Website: apple
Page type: address-validator
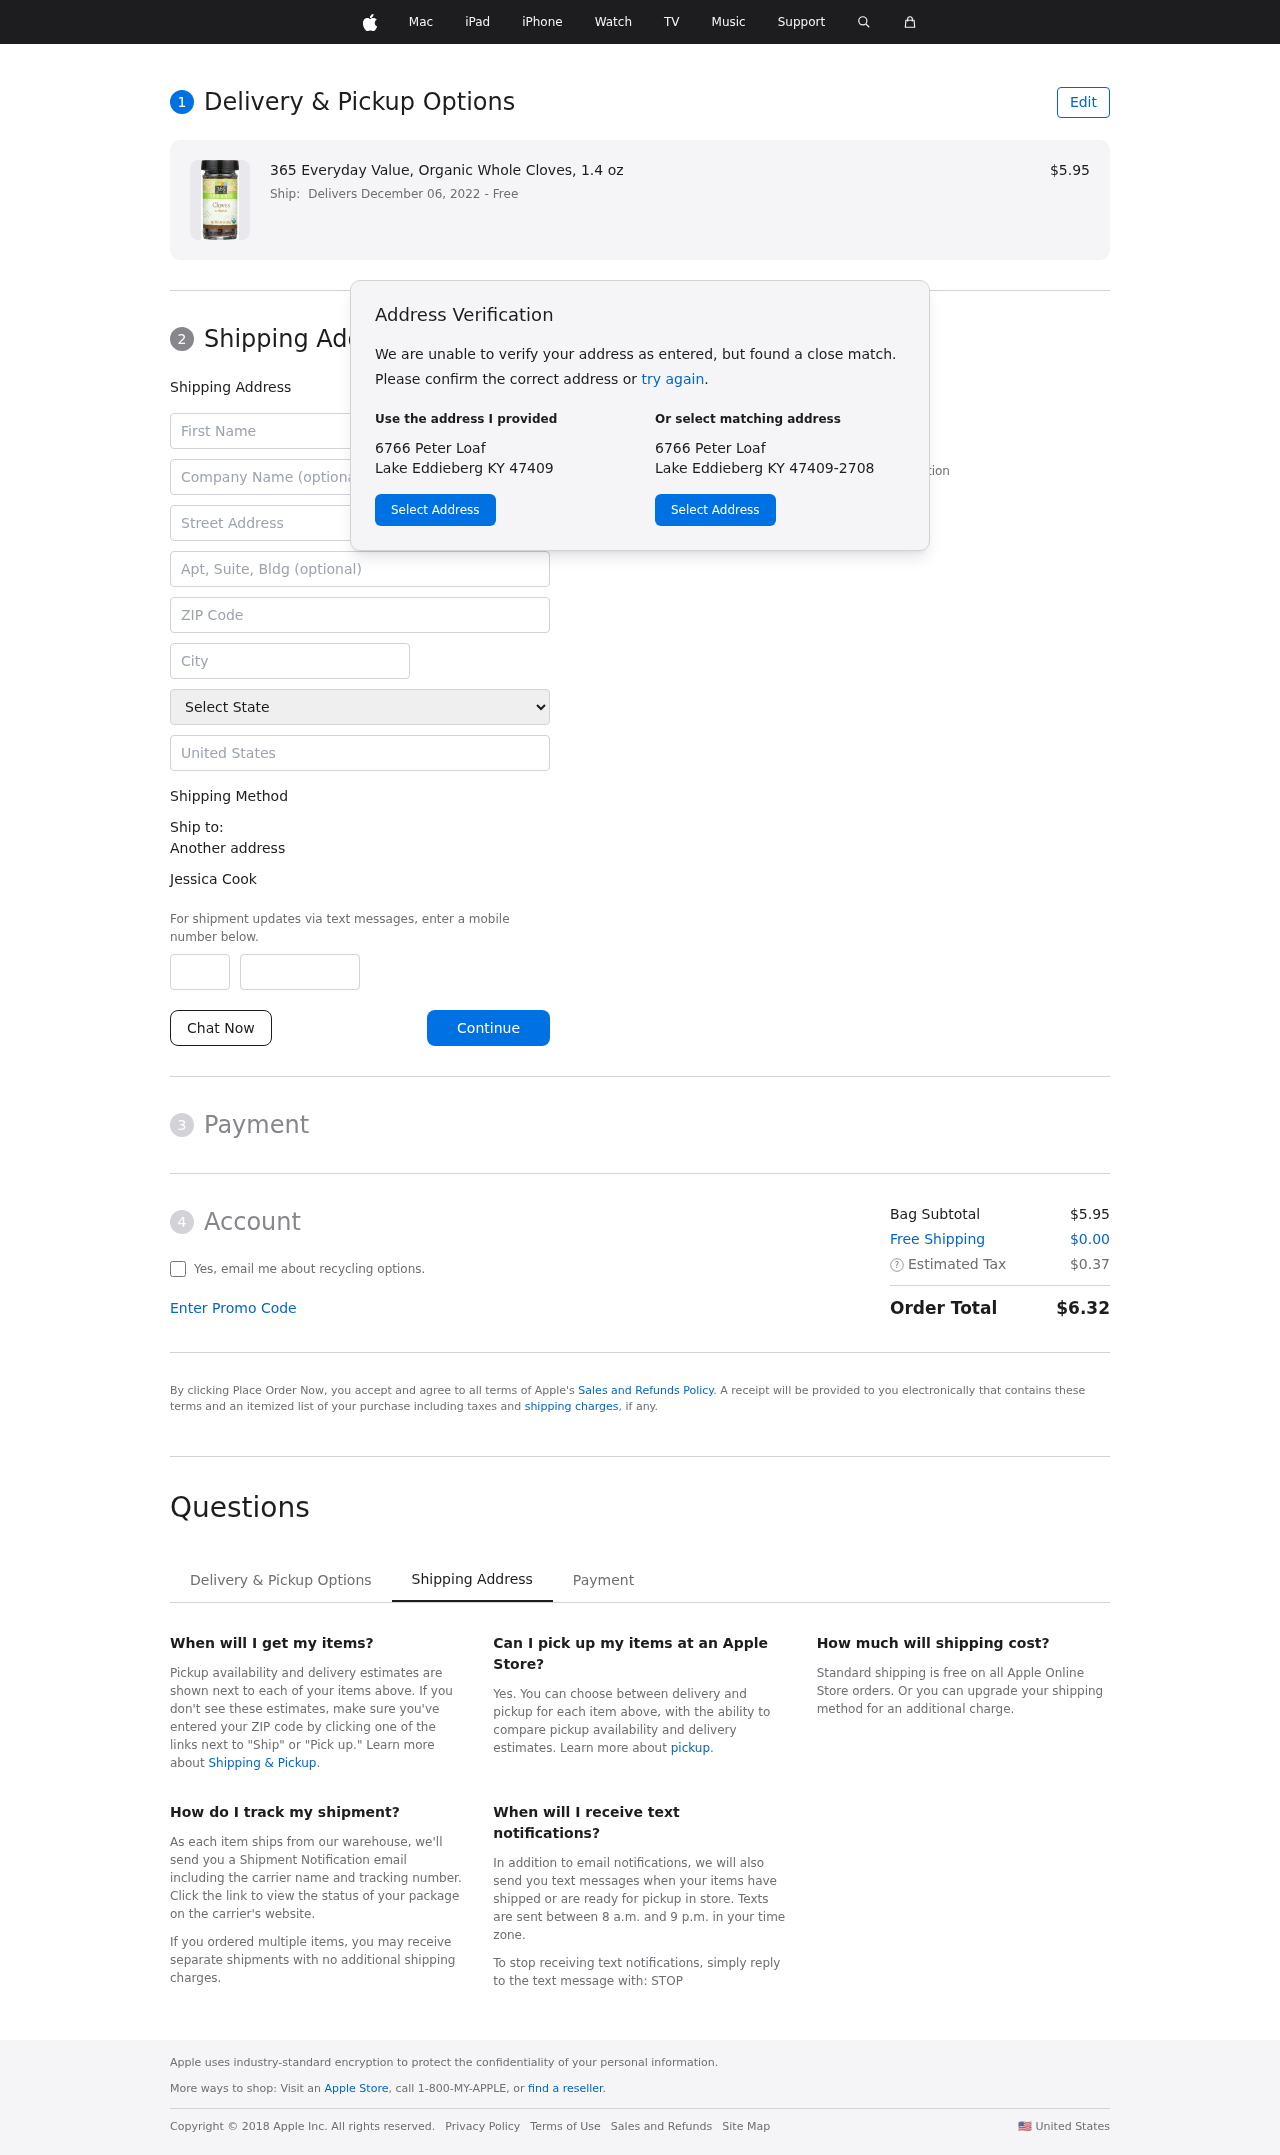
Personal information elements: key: PII_CITY
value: Lake Eddieberg
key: PII_COUNTRY
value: United States
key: PII_FIRSTNAME
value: Jessica
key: PII_FULLNAME
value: Jessica Cook
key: PII_LASTNAME
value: Cook
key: PII_PHONE_AREA
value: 351
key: PII_PHONE_SUFFIX
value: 1423
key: PII_POSTCODE
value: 47409
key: PII_STATE
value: Kentucky
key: PII_STREET
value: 6766 Peter Loaf
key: PII_STREET2
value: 08667 Smith Track Apt. 774
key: PII_CITY_STATE_ZIP
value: Lake Eddieberg KY 47409
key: PII_STATE_ABBR
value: KY
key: PII_POSTCODE_FULL
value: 47409
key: PII_POSTCODE_NUMERIC
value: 47409
Product elements: key: PRODUCT1_NAME
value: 365 Everyday Value, Organic Whole Cloves, 1.4 oz
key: PRODUCT1_PRICE
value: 5.95
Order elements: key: ORDER_DELIVERY_DATE
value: Delivers December 06, 2022
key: ORDER_SUBTOTAL
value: $5.95
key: ORDER_SHIPPING_COST
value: $0.00
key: ORDER_TAX
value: $0.37
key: ORDER_TOTAL
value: $6.32